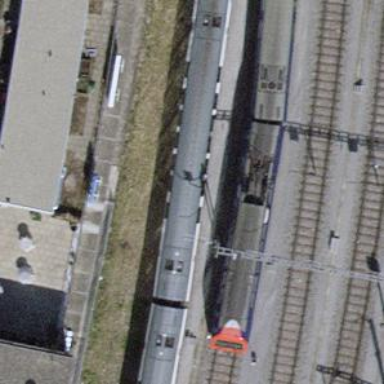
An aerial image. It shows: Railway yard with single rail track. The electrified track has contact line for power supply.